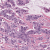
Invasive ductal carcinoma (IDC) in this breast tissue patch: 1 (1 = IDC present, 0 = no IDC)